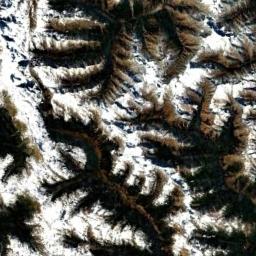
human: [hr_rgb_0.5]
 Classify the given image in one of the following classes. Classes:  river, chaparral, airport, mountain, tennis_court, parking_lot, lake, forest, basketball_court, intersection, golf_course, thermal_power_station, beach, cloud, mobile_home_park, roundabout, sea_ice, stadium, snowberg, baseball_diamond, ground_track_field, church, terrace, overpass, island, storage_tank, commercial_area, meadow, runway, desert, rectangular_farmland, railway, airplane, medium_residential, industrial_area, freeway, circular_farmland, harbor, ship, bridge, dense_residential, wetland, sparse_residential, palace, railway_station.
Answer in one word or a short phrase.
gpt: snowberg